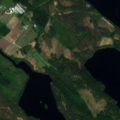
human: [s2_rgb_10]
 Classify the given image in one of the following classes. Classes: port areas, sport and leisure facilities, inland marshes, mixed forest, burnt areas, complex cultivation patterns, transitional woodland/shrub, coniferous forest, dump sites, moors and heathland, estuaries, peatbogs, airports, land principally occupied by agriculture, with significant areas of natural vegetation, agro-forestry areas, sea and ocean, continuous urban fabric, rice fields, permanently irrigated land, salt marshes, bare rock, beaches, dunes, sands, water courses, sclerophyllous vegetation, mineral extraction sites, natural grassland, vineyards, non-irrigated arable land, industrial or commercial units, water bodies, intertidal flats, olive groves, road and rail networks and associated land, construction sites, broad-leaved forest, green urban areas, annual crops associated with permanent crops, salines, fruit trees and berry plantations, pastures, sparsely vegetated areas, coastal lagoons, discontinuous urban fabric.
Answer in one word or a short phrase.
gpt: land principally occupied by agriculture, with significant areas of natural vegetation, coniferous forest, mixed forest, water bodies